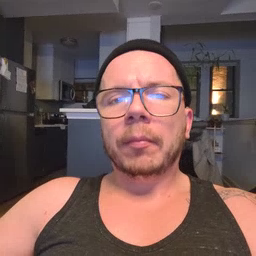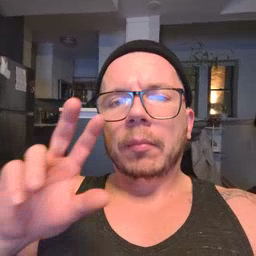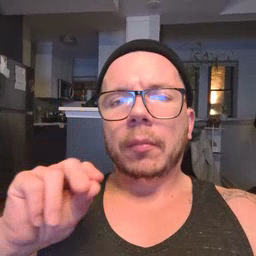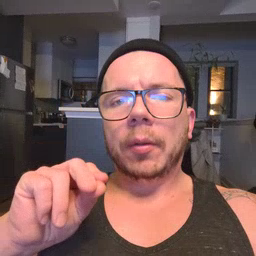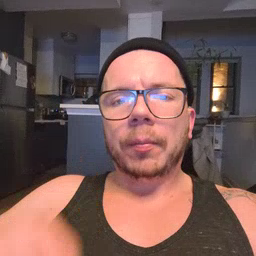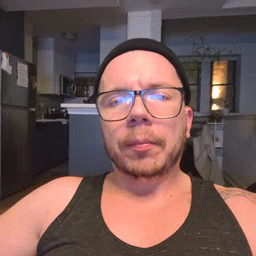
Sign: no